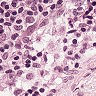
Metastatic tissue present: no